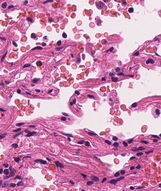
Tumor epithelial tissue: no
Tumor-associated stroma tissue: no
Normal tissue: yes